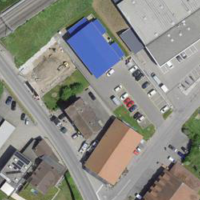
EUNIS habitat code: 54
Species observed at this site:
Juglans regia